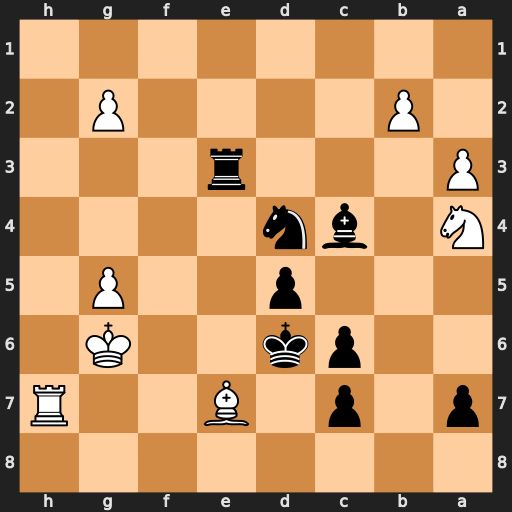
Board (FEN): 8/p1p1B2R/2pk2K1/3p2P1/N1bn4/P3r3/1P4P1/8
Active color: b
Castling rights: -
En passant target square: -
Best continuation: Rxe7 Rxe7 Kxe7